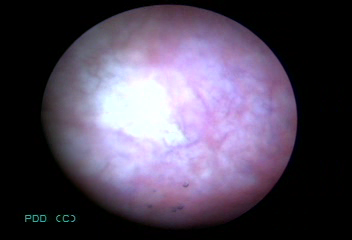
Modality: BLC
Class: Normal mucosa
Bladder cancer association: No